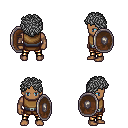
a pixel art fantasy rpg character, male body template, human, dark skin, leather chest armor, gold greaves, gray curly afro hairstyle, shield, four views (front, back, left, right), 2x2 character sprite sheet, small pixel art, hard edges, no anti-aliasing